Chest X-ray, AP view. Patient: 28 years old, sex F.
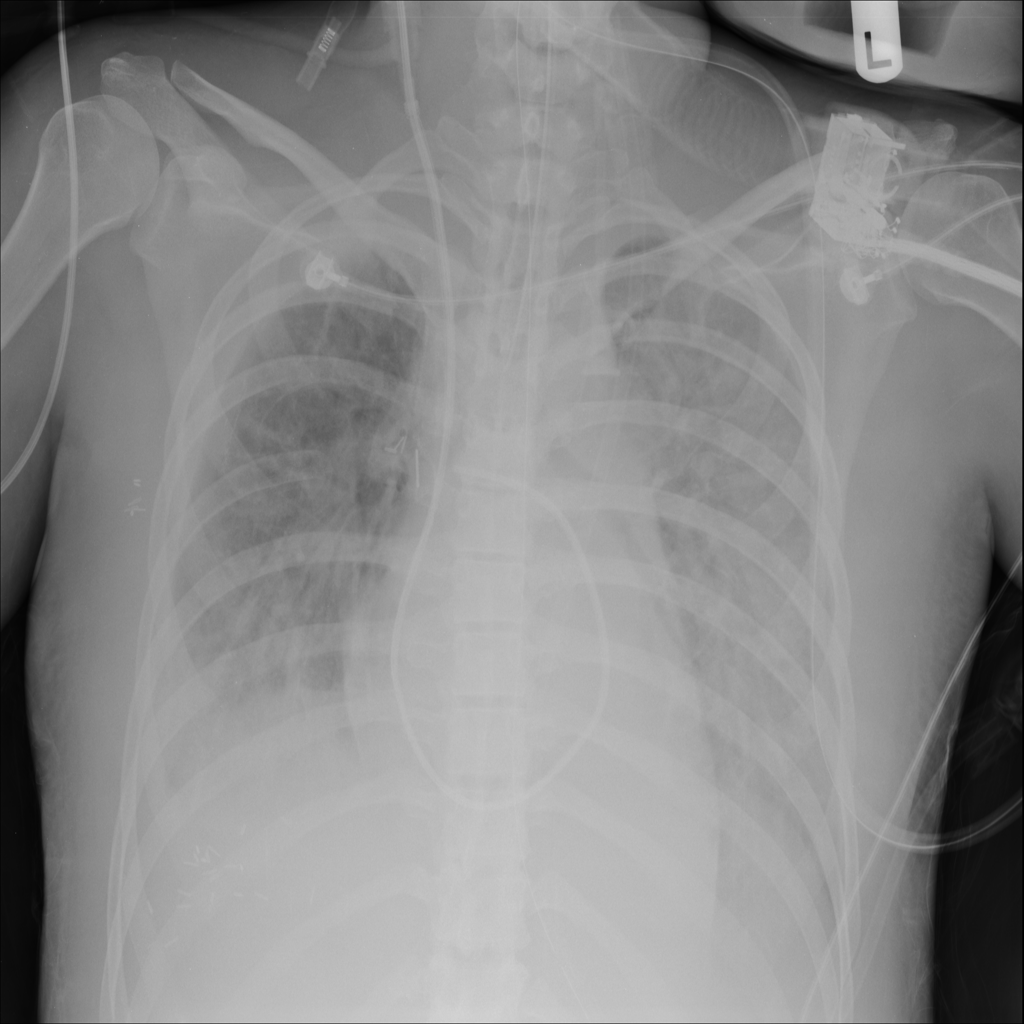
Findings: Effusion